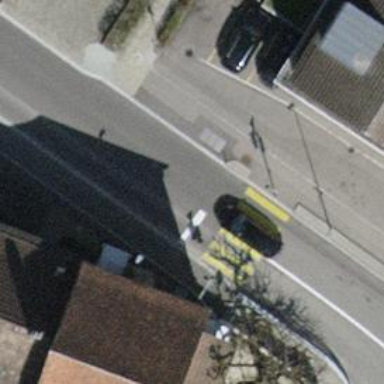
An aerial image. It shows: Uncontrolled zebra crossing on the road.